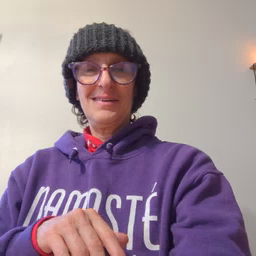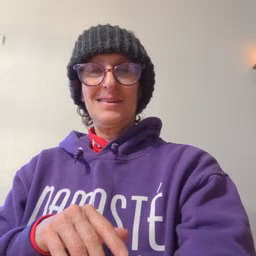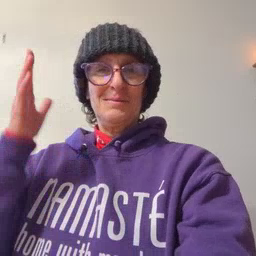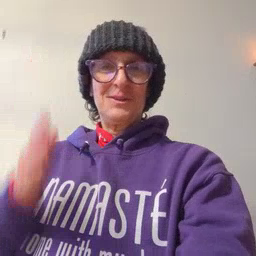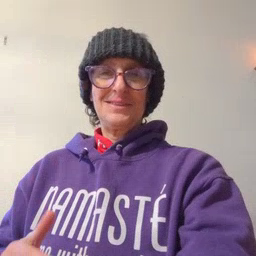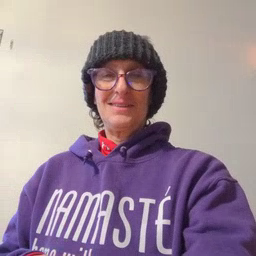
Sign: person